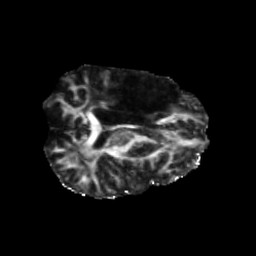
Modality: FA
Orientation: axial
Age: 46
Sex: female
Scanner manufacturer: siemens
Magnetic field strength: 3 T
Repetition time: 5.25 s
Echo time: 0.08 s